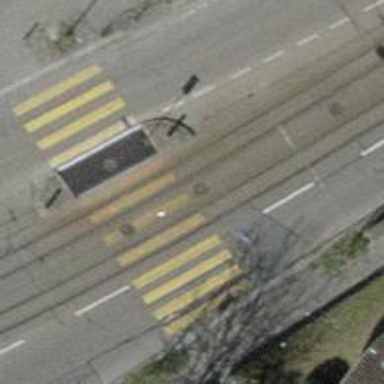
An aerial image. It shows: Crossing on asphalt footway with zebra markings and pedestrian island.